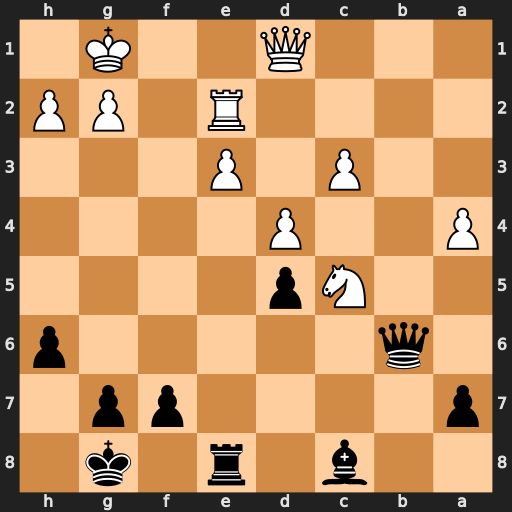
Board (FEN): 2b1r1k1/p4pp1/1q5p/2Np4/P2P4/2P1P3/4R1PP/3Q2K1
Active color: b
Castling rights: -
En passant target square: -
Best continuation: Bg4 h3 Bxe2